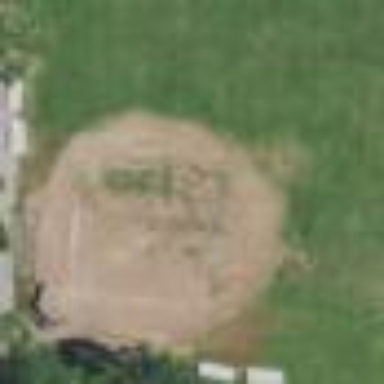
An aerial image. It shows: Softball pitch for leisure land activities.